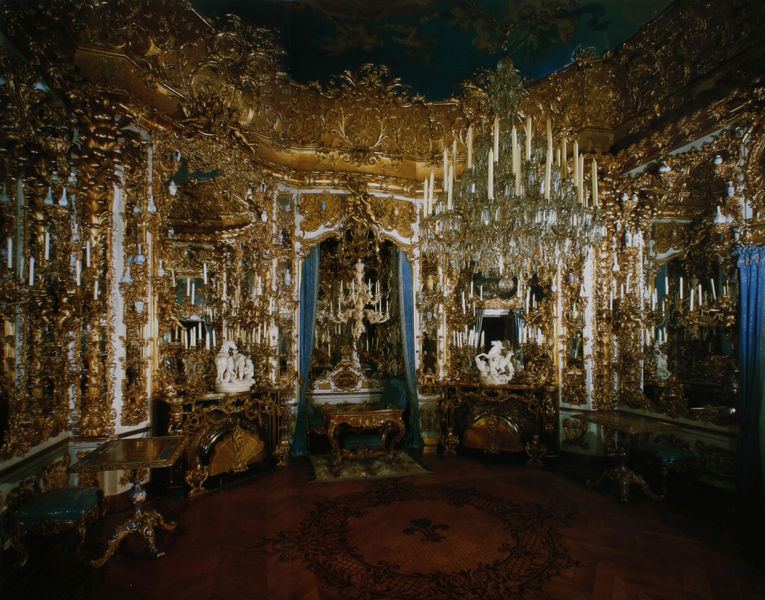
Titel: Spiegelsaal
Künstler: Georg Dollmann
Standort: Graswangtal
Institution: Schloss Linderhof
Schlagwörter: blau, blätter, dunkel, weiß, braun, holz, marmor, raum, schmuck, stuhl, stühle, tisch, tische, zimmer, rot, schloss, ornament, teppich, barock, sockel, möbel, spiegel, vorhang, boden, gold, decke, rokoko, kamin, pferd, pferde, rund, kanne, ranken, skulptur, statue, parkett, hocker, saal, französisch, könig, salon, vorhänge, holzboden, ornamente, verzierung, kerze, tischchen, kerzen, kronleuchter, leuchter, lüster, stuck, vasen, foto, porzellan, palast, geschirr, mosaik, lilie, intarsien, verziert, wappen, schnörkel, skulpturen, voluten, kristall, farbfoto, baldachin, konsolen, deckengemälde, kabinett, golden, vorhand, kitsch, prunk, kitschig, verzierungen, golf, dekadent, versailles, arkantus, sansouci, luster, pompös, verzeirungen, spiegelkabinett, pomp, konsoltisch, überladen, linderhof, verzierun, kerzenläuchter, blaue vorhänge, louis  16, bernsteinzimmer, fleur de liz, christal, deckenverziehrung